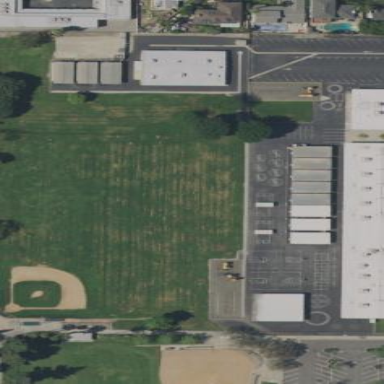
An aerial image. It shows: School.